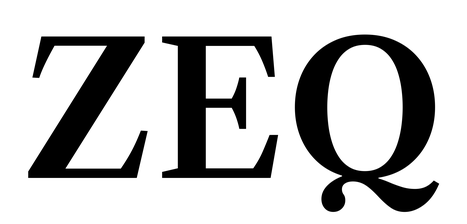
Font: LibreCaslonText_SemiBold